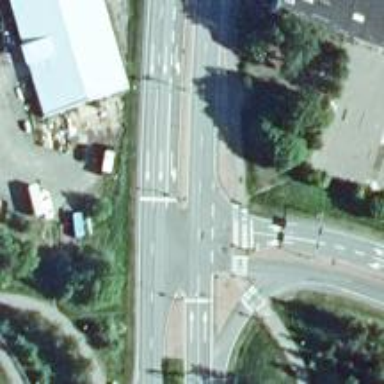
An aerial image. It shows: Asphalt road at the secondary link level.